Interaction volume radius: 10 \u00c5
Interaction volume height: 30 \u00c5
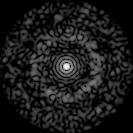
Disorder parameter: 0.8505